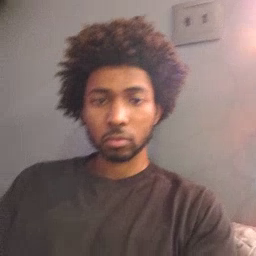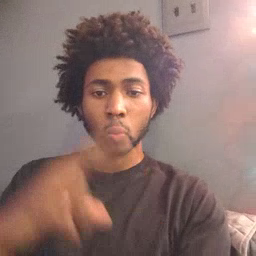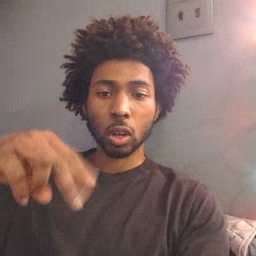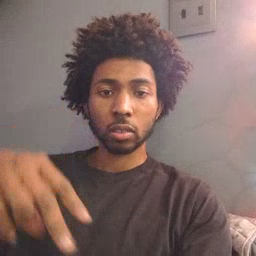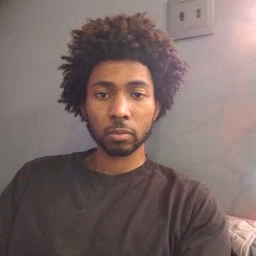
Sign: read